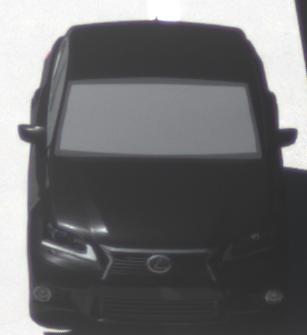
Make: Lexus
Model: GS 250
Detailed model: GS (L10)
Model produced from: 2012/06
Model produced until: 2013/12
Doors: 4
Color: black
Road condition: dry road
Daytime: midday
Contrast: high contrast